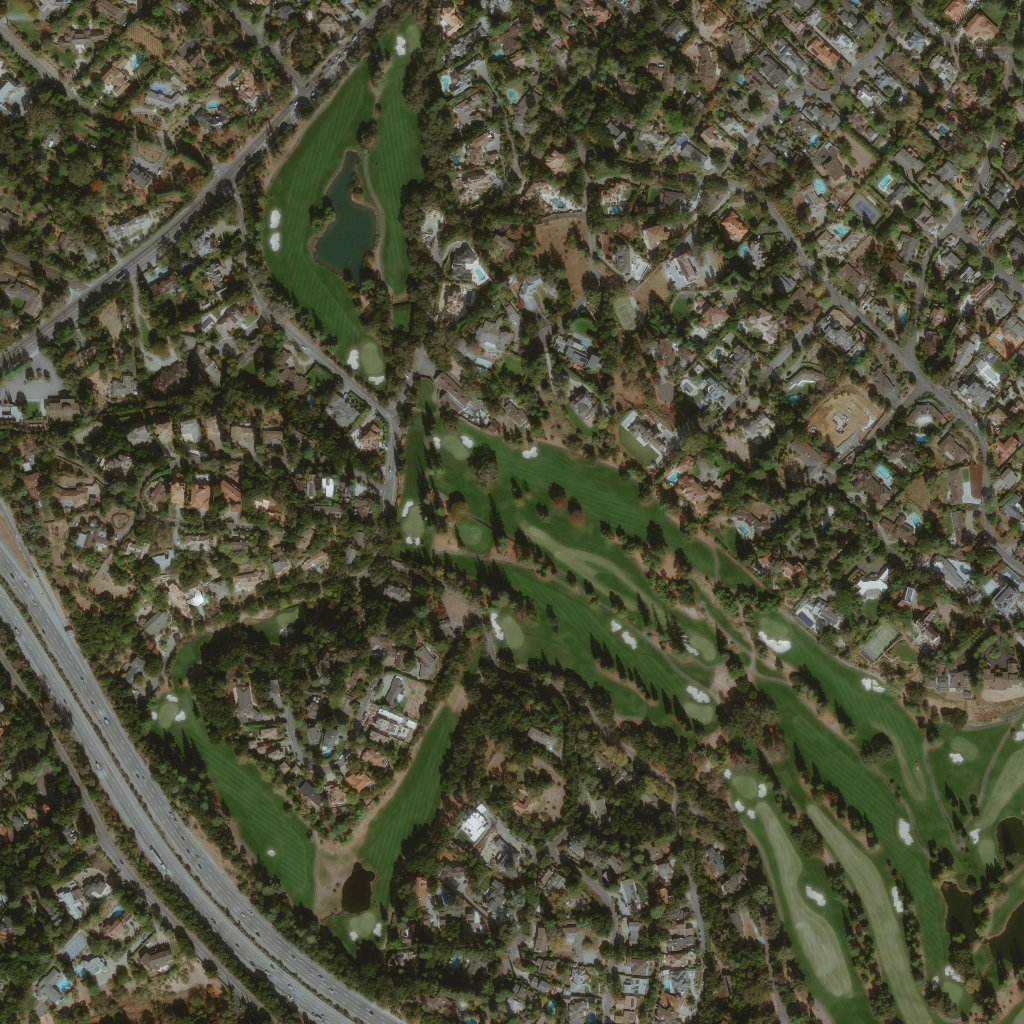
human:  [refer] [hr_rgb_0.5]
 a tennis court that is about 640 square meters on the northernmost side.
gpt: <box>[[82, 18, 86, 22, 0]]</box>